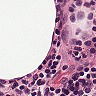
Metastatic tissue present: no